Question: I'm attempting to build a FedEx style scheduling board. This would look just like a week view on a calendar but instead of days it would have driver columns. The trips should be able to drag and drop between columns and appear at the correct height for the time.
I'm abstracting to ensure I have the correct logic before tackling the actual code.

So lets say I have a date on the index controller. Selecting a date will load the schedule for that date. The schedule contains drivers and each driver has trips.
What controller do I use to handle the trips? The content is different depending on the column but each column needs to be visible. Also I need to add events to these which presumably uses a view but ember will only ever load a view once. I'm sure I've just missed something fundamental but all the examples of ember apps I've found involve clicking a list item and loading in a view for that.
Am I thinking about my application with the correct mvc setup? Should I be approaching the problem differently?
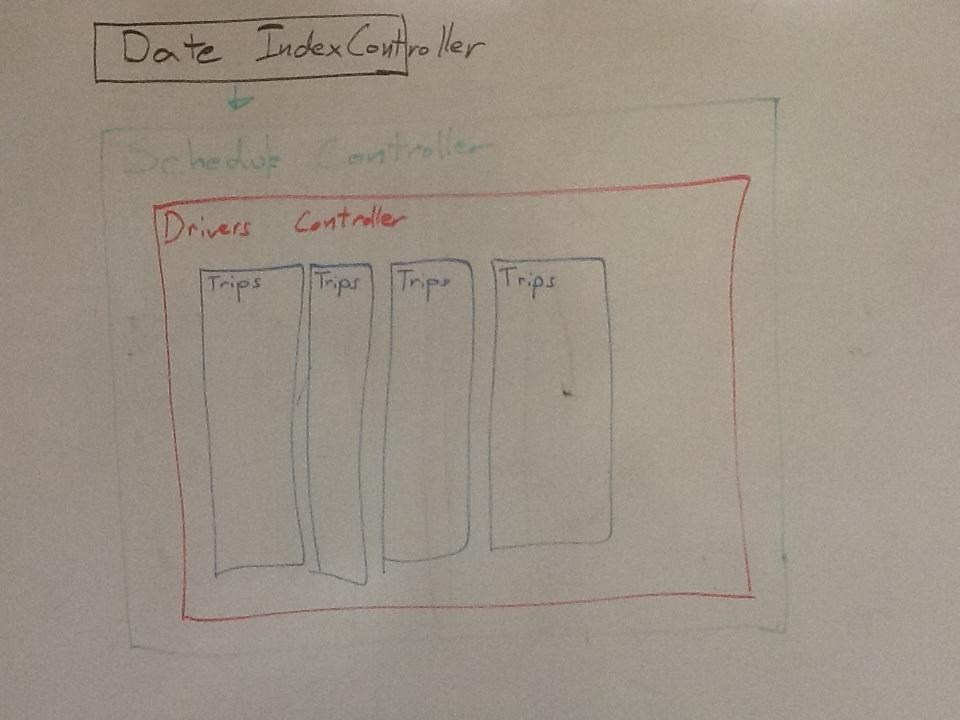
Answer: Ember RC1 <URL> when iterating through a list in handlebars:
'''
{{each trip in tripList itemController='trips'}}
{{view YourApp.TripView}}
{{/each}}
'''
That way each instance of your trip can have its own trip controller. We're doing something similar, and this actually saved us a lot of work.